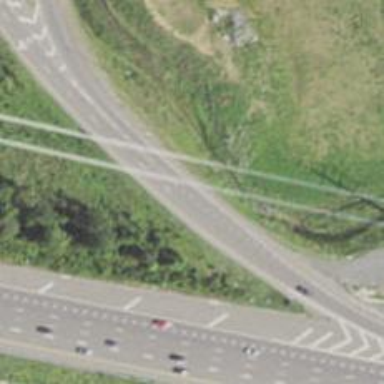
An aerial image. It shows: Motorway link.